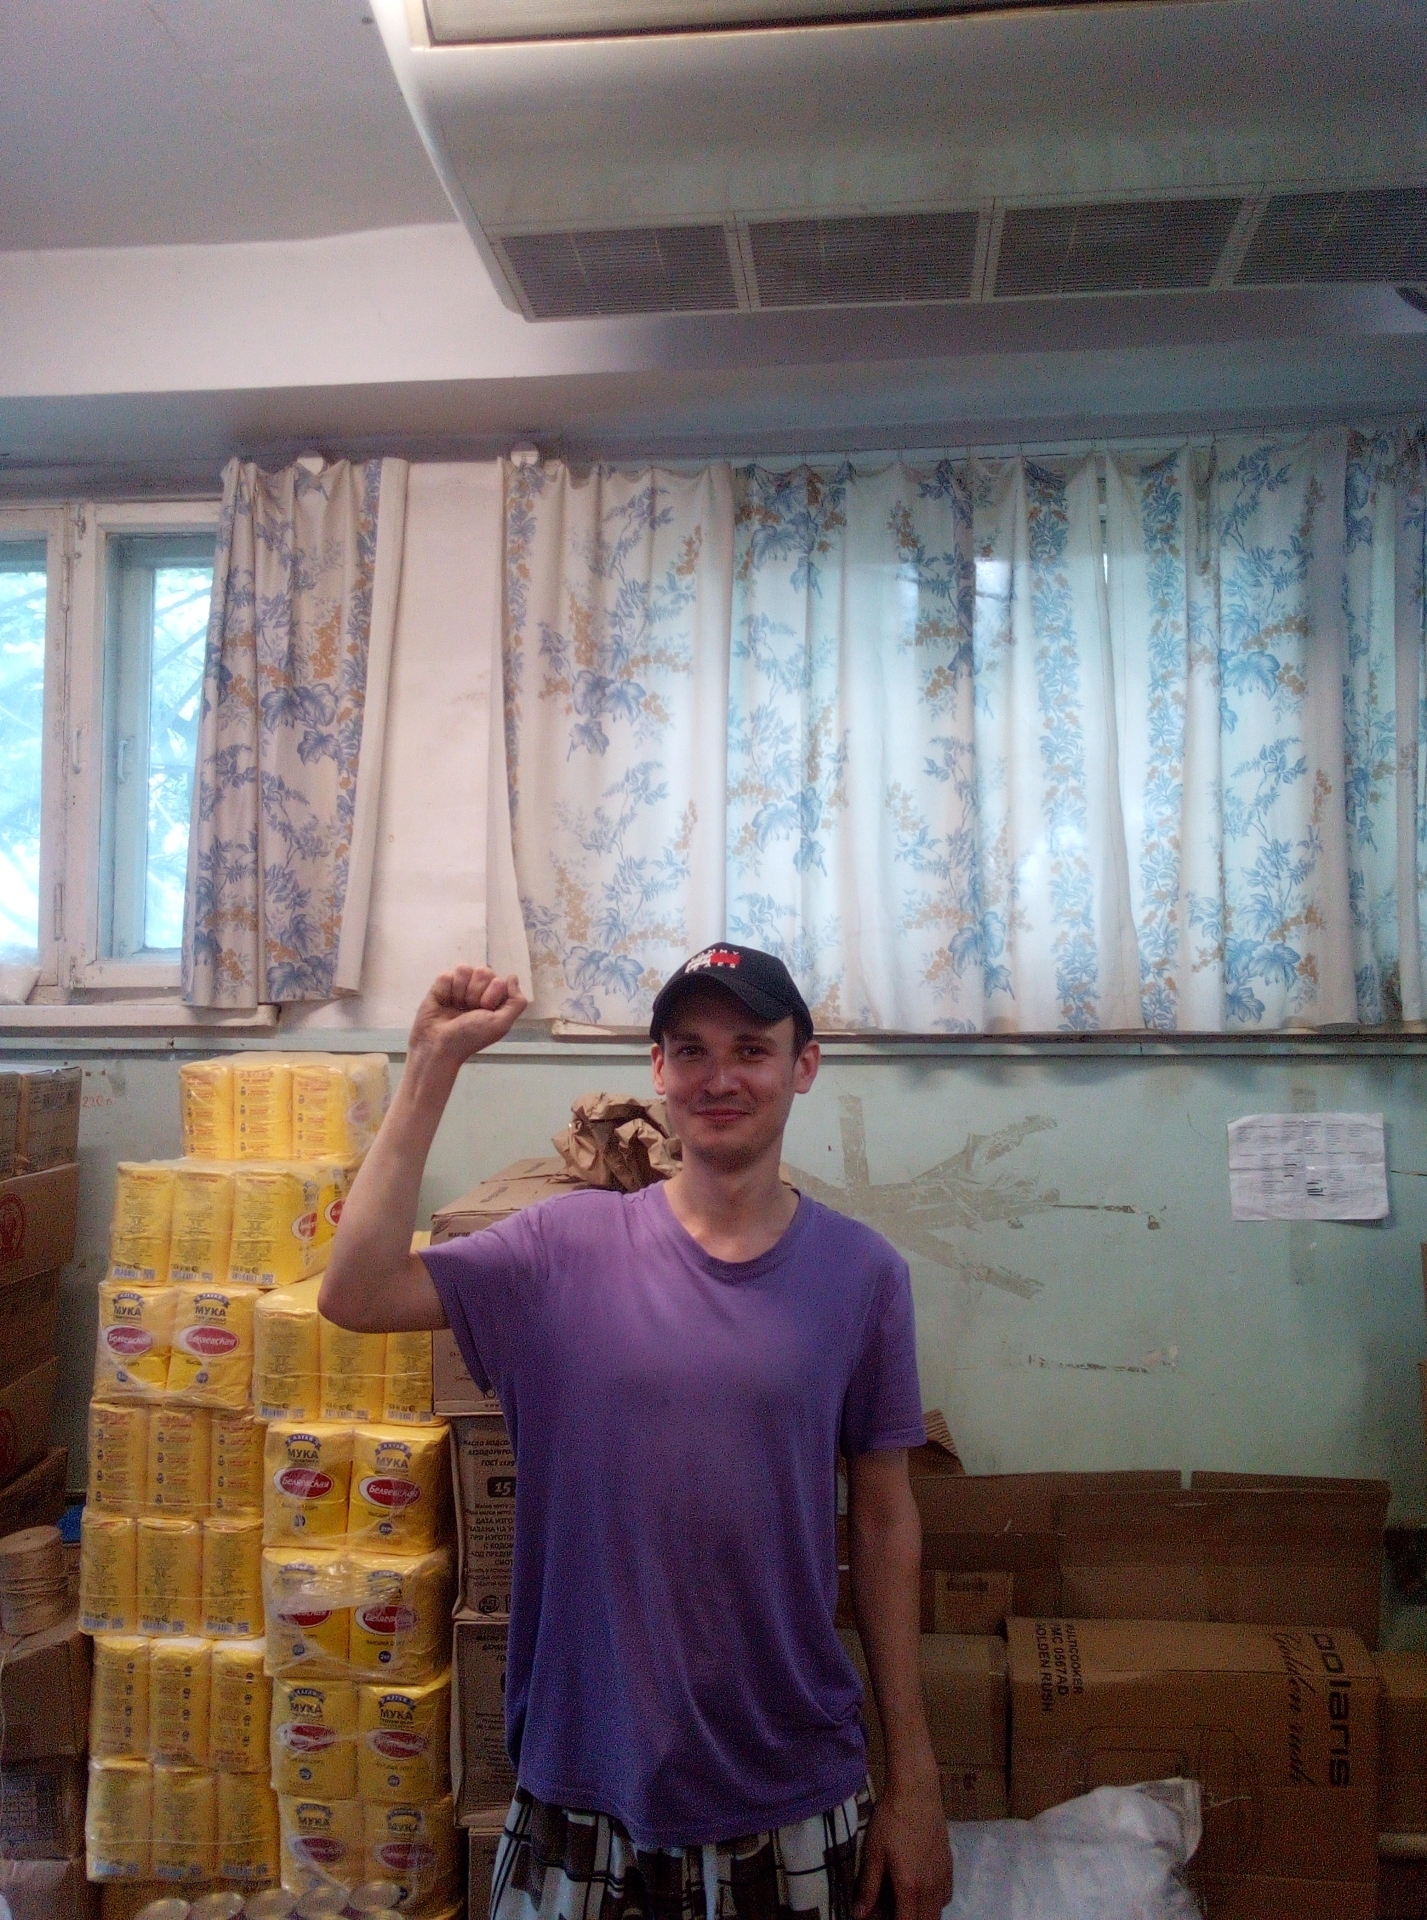
Label: noise